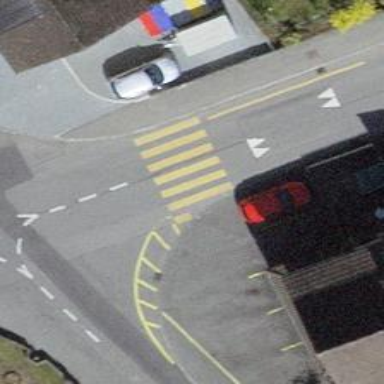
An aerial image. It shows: Uncontrolled zebra crossing.